Current action and preconditions to check: trajectory_clear

Your task: For each precondition in the list above, predict whether it will hold at this action.

Consider the current scene as observed from the mobile robot's camera, and analyze the predicted future states of all dynamic agents (e.g., people, animals, vehicles, or any moving entities) within the NEXT SECOND.

IMPORTANT: Only answer "very likely" if you are absolutely certain—based on strong, clear evidence—that a dynamic agent will violate the precondition in the predicted future state. Do NOT answer "very likely" for unlikely, ambiguous, or low-probability risks.

Ask yourself for each precondition: Is there a high probability, with clear and convincing evidence, that the predicted future states of any dynamic agent will interfere with the predicted future state of the currently executing action within the NEXT SECOND, causing that precondition to fail?

Assess the risk level based on these predictions. Use "likely" or "very likely" if motions create a clear risk of interference.

Use "neutral" or "improbable" if agents are nearby but their predicted paths are clearly diverging or non-conflicting.

Failure Risk Categories: "very improbable", "improbable", "neutral", "likely", "very likely"

Answer Format: Output ONLY the probability_of_failure value from these categories: "very improbable", "improbable", "neutral", "likely", "very likely"

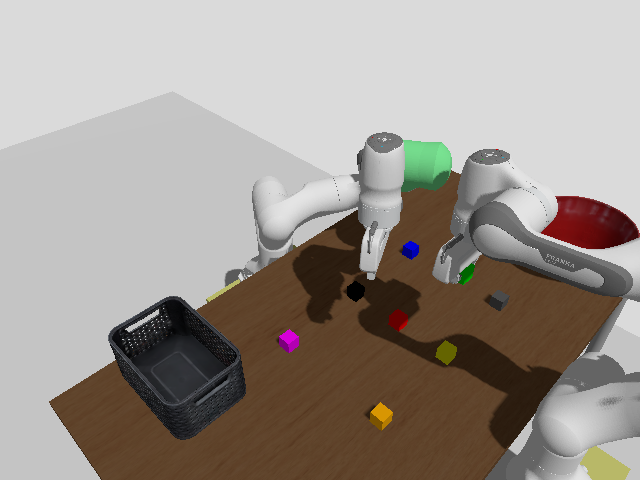

Answer: neutral